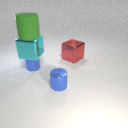
small blue metal cylinder in front of large red metal cube